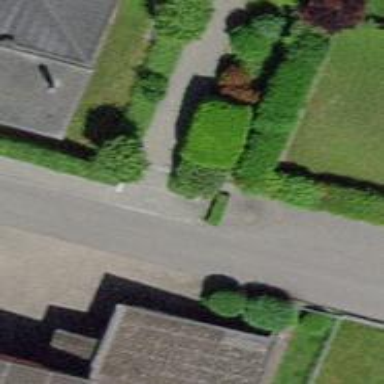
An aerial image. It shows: Bollard barrier.